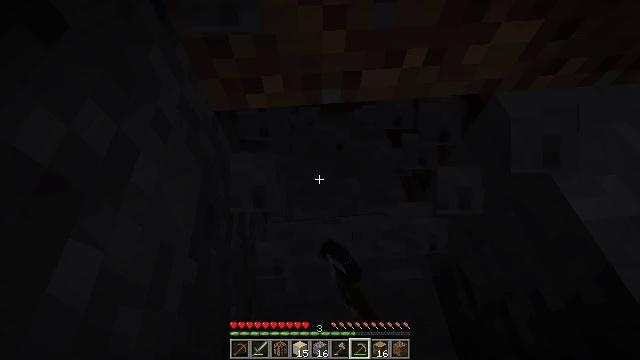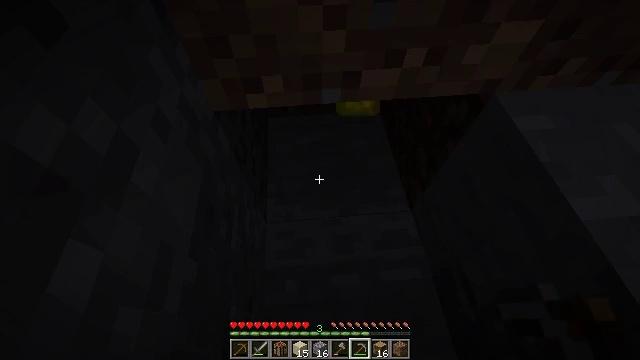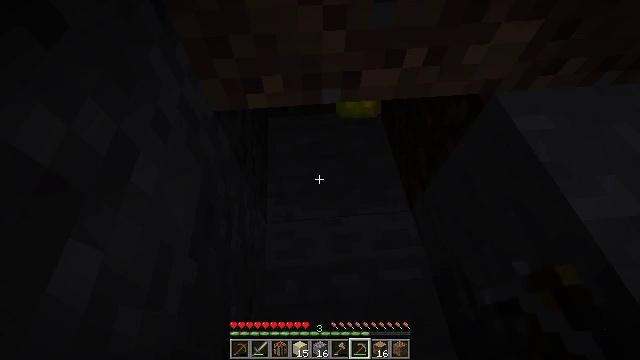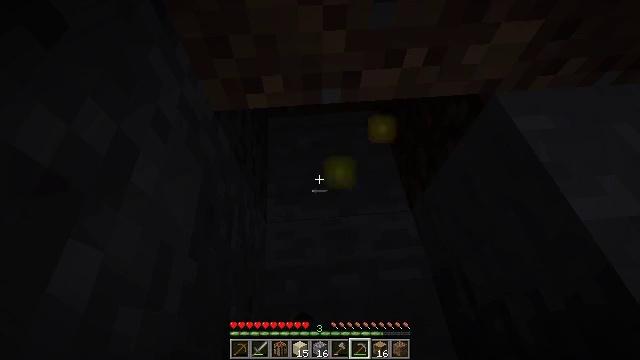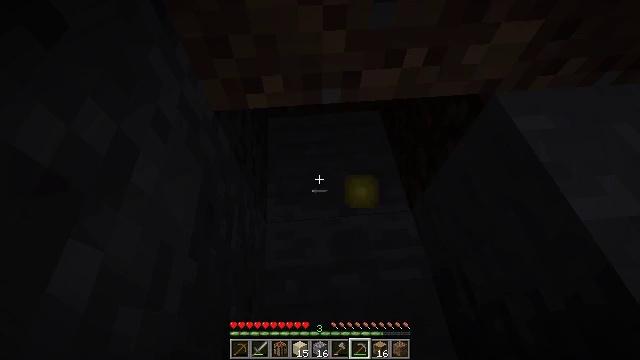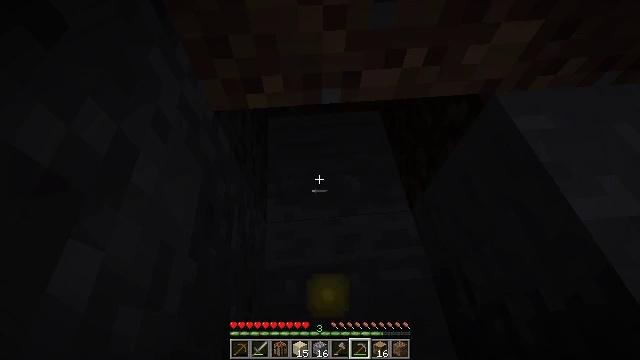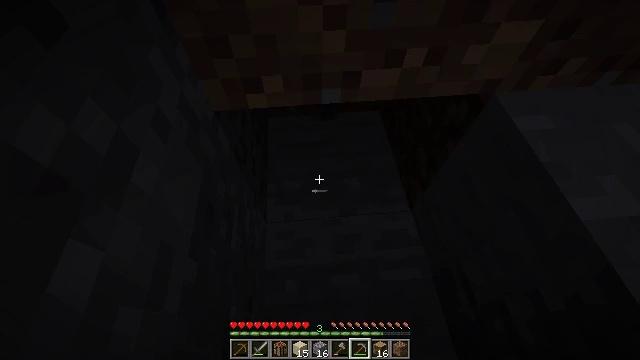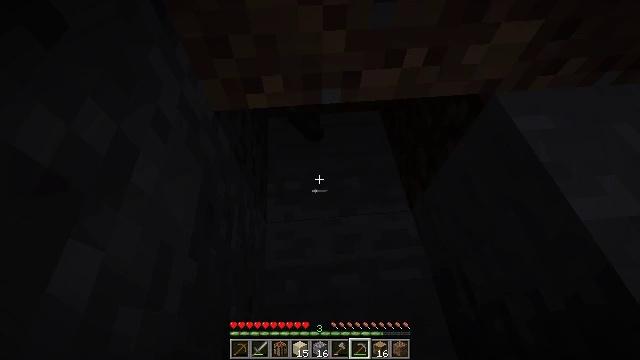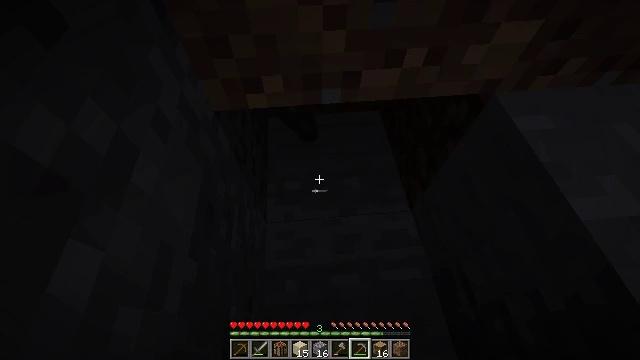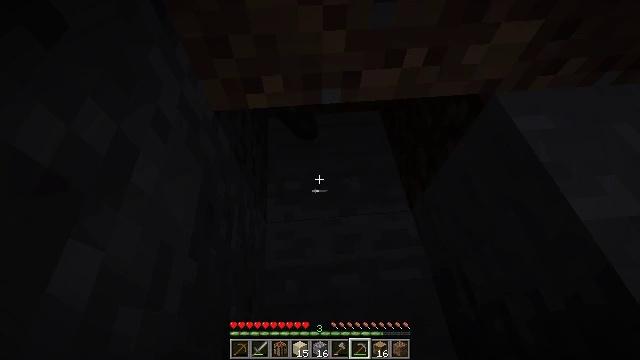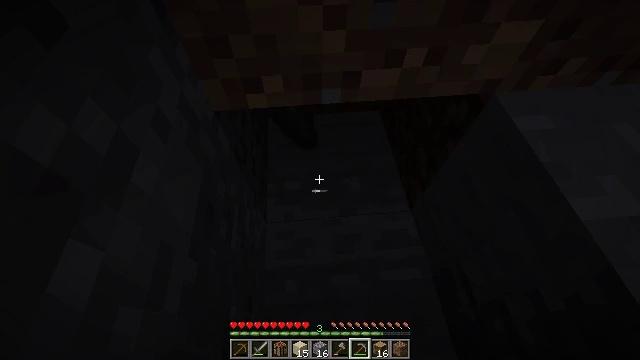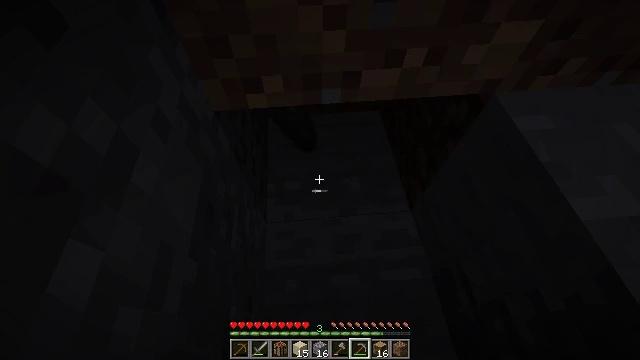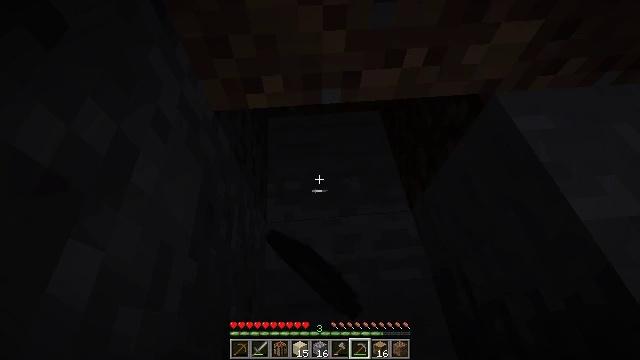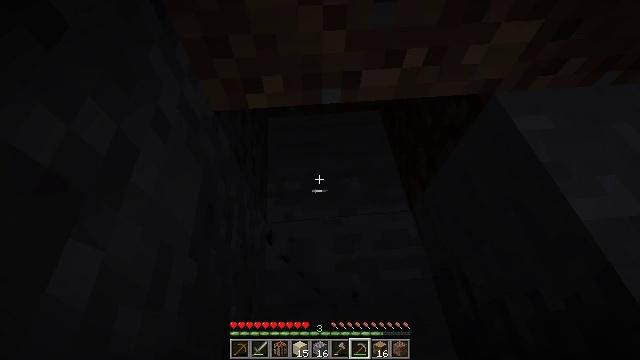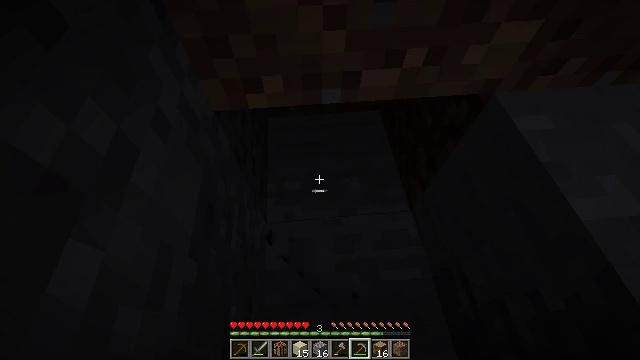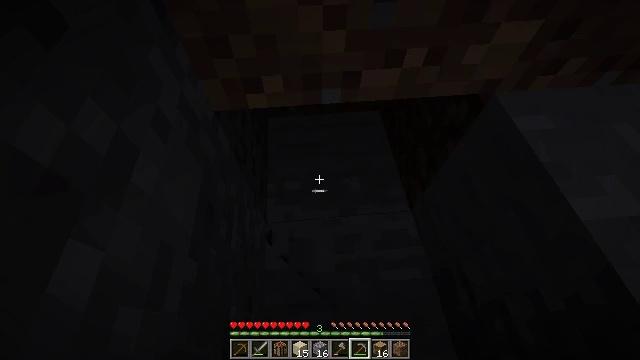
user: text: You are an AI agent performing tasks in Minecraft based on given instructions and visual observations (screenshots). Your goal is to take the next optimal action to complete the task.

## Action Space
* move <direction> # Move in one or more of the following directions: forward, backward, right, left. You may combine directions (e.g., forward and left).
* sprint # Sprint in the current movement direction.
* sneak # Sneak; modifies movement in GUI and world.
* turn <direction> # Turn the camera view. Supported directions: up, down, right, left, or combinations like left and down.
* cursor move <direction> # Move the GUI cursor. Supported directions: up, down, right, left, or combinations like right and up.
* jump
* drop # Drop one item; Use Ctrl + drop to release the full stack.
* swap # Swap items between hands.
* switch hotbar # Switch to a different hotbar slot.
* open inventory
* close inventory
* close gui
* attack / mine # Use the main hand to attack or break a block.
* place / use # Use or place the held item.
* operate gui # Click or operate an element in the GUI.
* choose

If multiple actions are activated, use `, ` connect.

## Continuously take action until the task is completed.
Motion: motion action
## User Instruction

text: Clear the jungle leaves to make way.
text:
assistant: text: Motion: attack / mine
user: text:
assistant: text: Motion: attack / mine
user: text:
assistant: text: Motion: no_op
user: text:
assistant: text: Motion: no_op
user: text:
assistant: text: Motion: no_op
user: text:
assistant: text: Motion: no_op
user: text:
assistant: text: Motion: no_op
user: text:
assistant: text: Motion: no_op
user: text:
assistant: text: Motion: no_op
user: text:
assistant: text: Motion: no_op
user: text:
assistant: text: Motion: no_op
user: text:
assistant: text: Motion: no_op
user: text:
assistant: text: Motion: no_op
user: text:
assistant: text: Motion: no_op
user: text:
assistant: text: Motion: no_op
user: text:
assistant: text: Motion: no_op
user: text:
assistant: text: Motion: no_op
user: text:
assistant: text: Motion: move forward
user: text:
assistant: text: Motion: move forward
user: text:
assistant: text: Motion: move forward
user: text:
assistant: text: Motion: turn right
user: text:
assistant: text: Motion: turn right
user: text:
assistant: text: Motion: turn right
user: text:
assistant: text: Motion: turn right and up
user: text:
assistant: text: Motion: turn right and up
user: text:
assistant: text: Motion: turn right and up
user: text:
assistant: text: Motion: turn right and up
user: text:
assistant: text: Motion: no_op
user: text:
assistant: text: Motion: no_op
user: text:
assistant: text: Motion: no_op